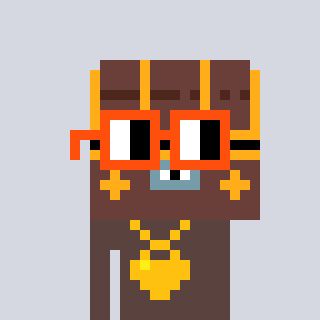
a pixel art character with square orange glasses, a treasure chest-shaped head and a darkbrown-colored body on a cool background